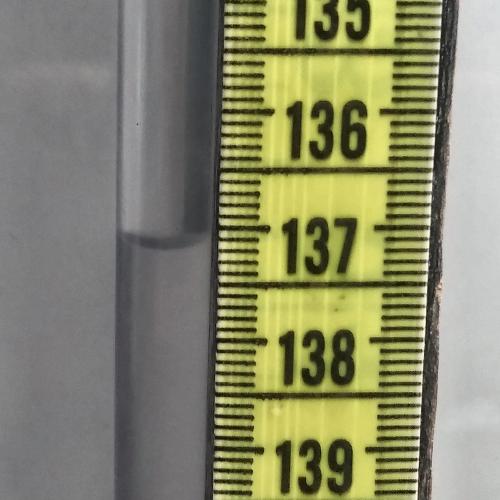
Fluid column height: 137.2 cm